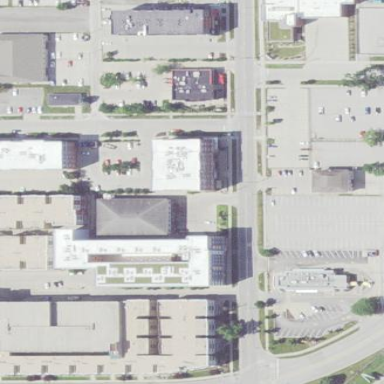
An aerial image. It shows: Retail area.